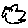
Label: cloud